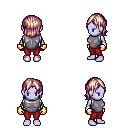
a pixel art fantasy rpg character, female body template, dark elf, purple skin, steel chest armor, red pants, white blonde long bangs hairstyle, gold gloves, four views (front, back, left, right), 2x2 character sprite sheet, small pixel art, hard edges, no anti-aliasing